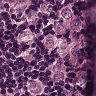
Metastatic tissue present: yes